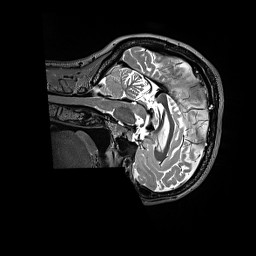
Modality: T2w
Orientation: sagittal
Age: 59
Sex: female
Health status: ill
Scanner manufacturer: siemens
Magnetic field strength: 3 T
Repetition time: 3.2 s
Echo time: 0.564 s